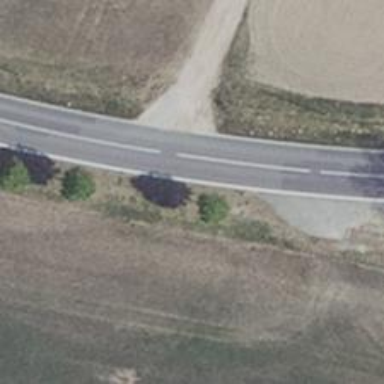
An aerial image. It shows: Tertiary road with asphalt surface.